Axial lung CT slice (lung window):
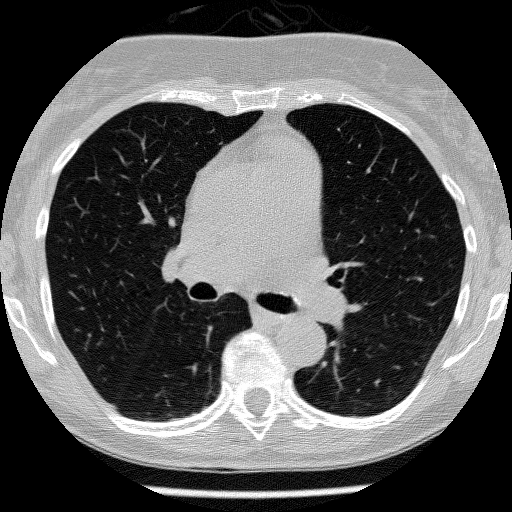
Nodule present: no